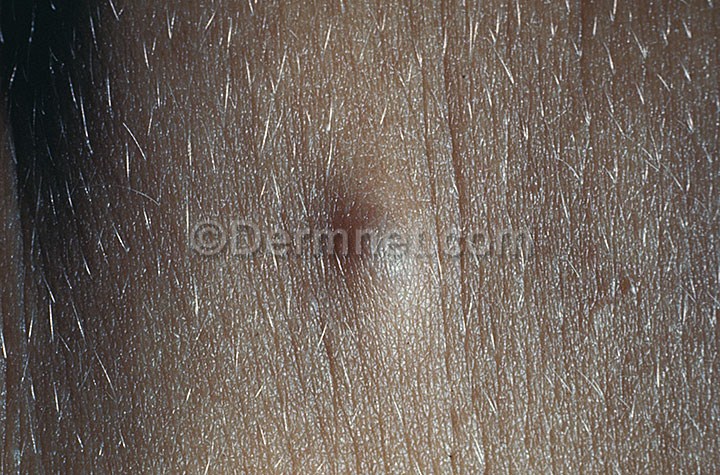
Disease: Seborrheic Keratoses and other Benign Tumors